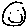
Label: smiley face